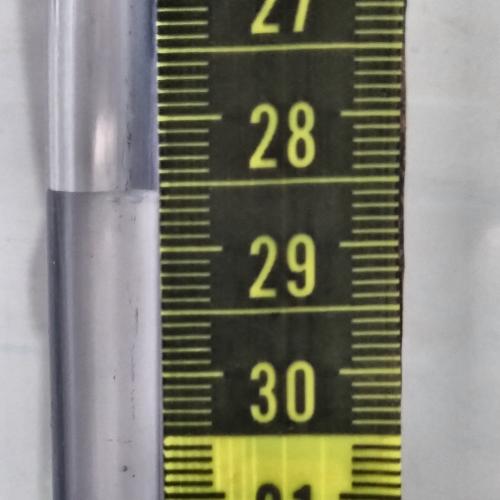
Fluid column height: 28.6 cm